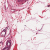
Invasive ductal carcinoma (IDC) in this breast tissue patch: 0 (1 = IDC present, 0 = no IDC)